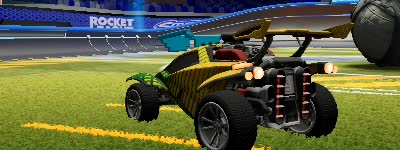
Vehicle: octane